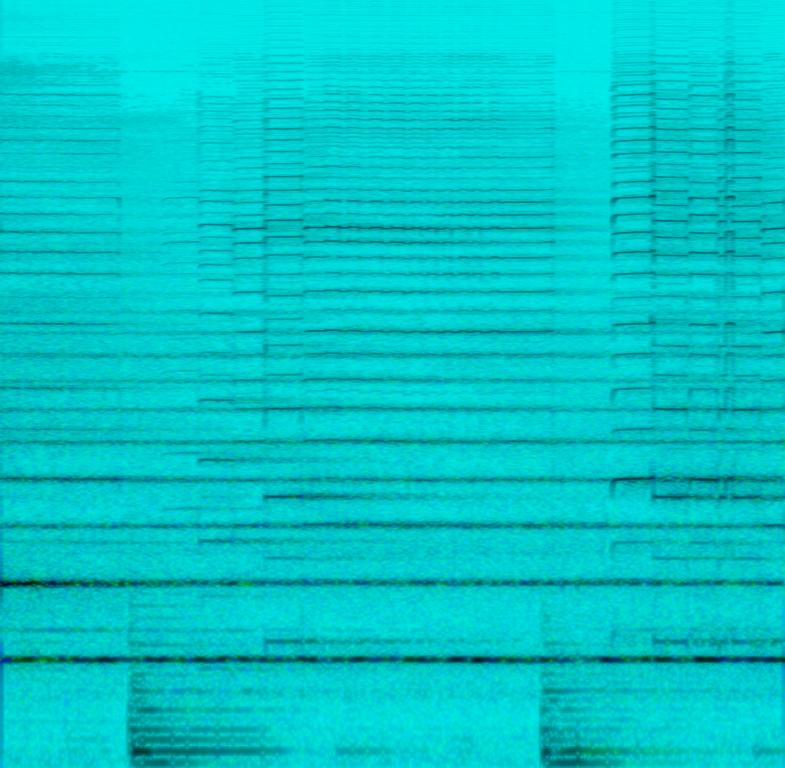
The low quality recording features a new age song that consists of sustained synth pad chord, bagpipe melody and subtle piano melody. It sounds mystical, soulful, passionate, emotional and ambient - like something you would hear in Scotland.